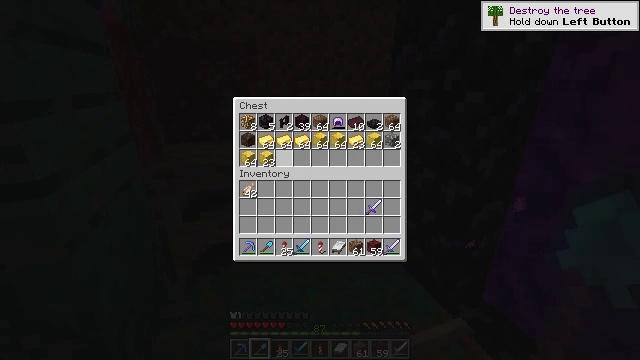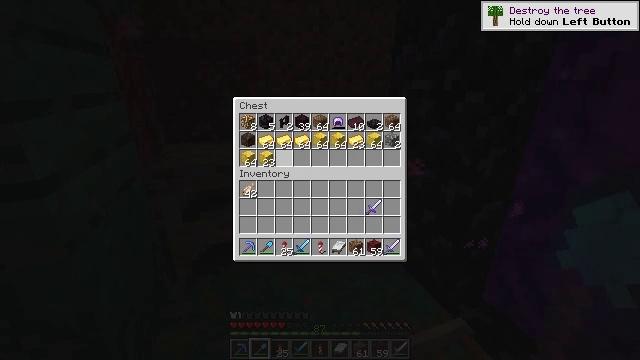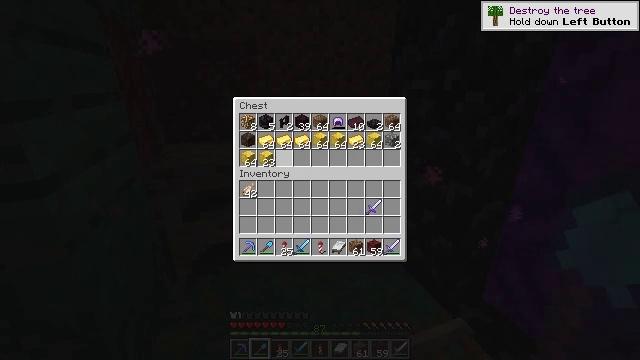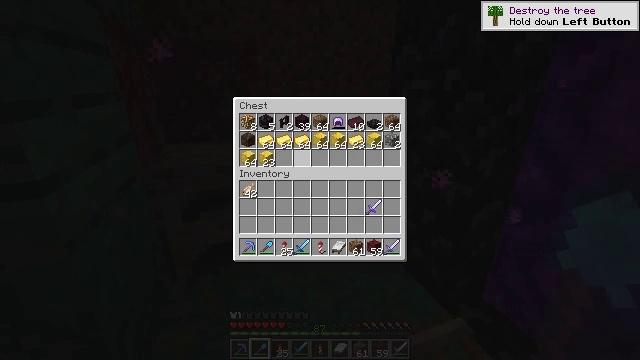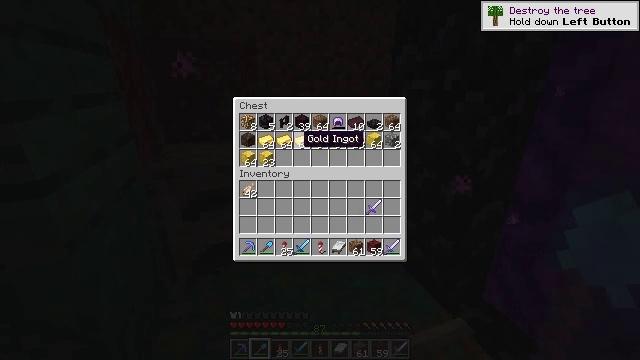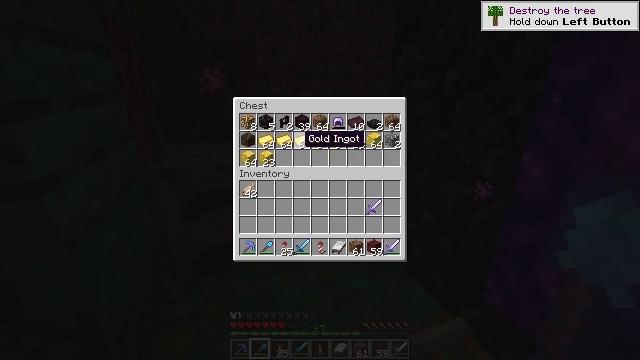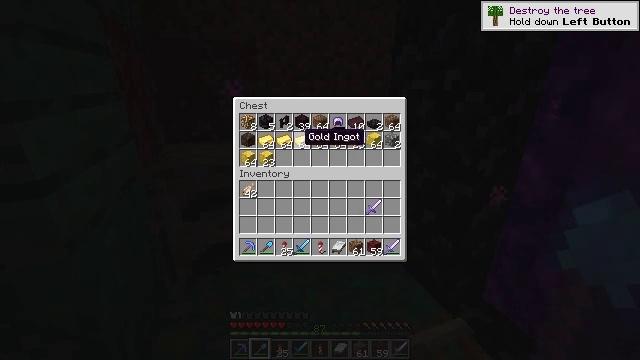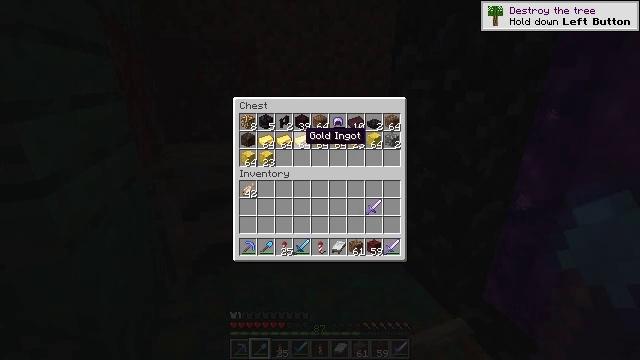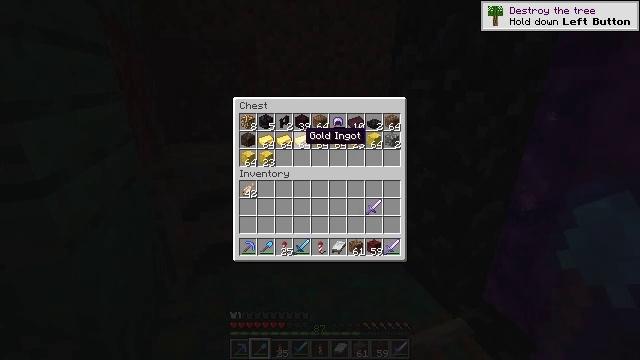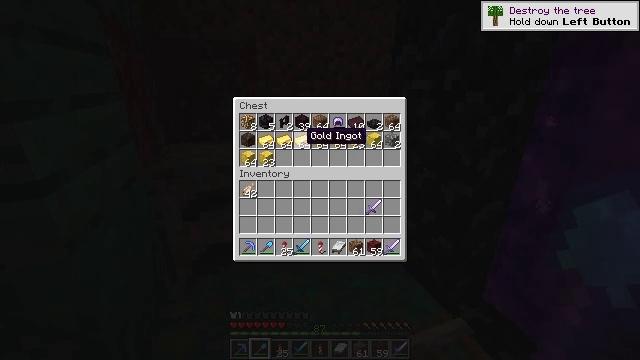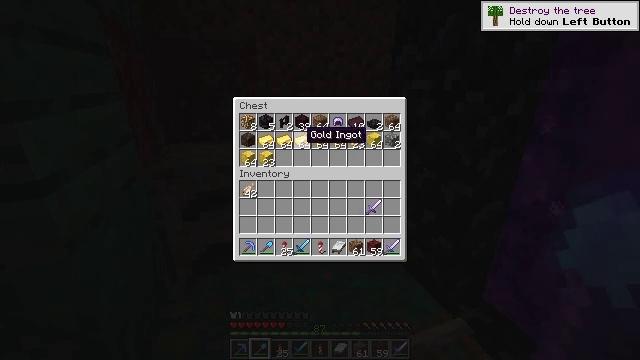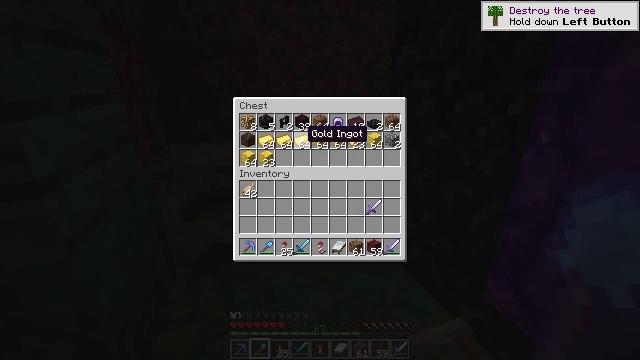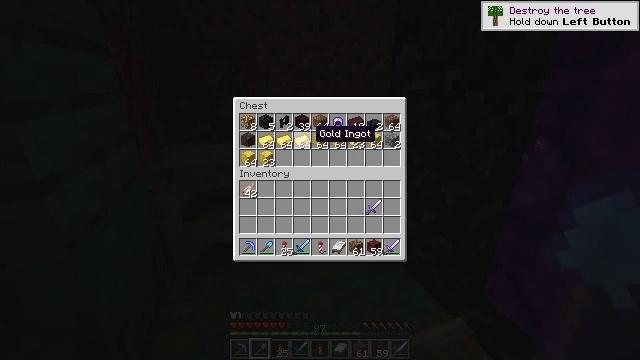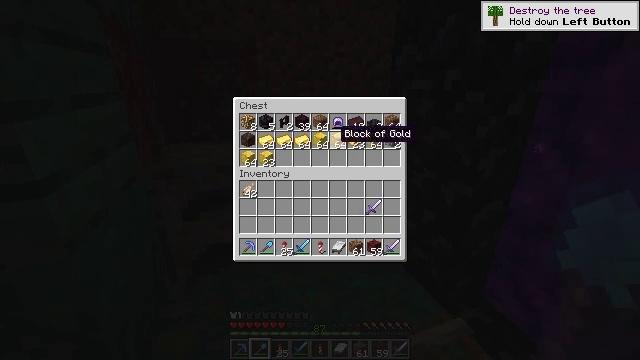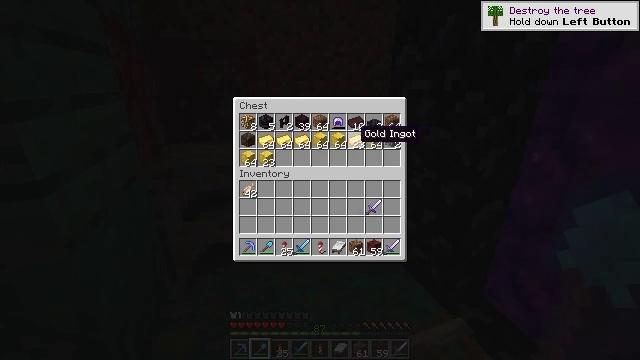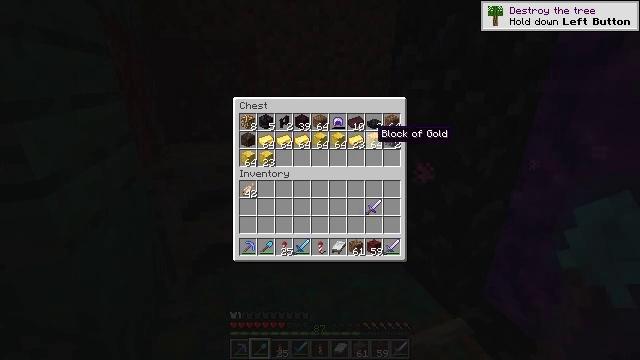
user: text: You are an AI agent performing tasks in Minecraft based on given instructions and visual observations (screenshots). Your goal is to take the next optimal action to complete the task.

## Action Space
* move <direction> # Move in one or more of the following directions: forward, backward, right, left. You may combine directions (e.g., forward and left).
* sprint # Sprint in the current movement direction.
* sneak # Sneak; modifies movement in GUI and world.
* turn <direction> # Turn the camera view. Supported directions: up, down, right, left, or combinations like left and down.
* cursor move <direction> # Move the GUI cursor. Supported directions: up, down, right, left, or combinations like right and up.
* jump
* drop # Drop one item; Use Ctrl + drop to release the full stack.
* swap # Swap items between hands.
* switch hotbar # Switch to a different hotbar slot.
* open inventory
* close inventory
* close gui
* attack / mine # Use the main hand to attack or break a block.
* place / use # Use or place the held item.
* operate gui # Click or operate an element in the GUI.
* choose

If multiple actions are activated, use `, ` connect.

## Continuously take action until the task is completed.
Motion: motion action
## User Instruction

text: Retrieve the beacon by mining.
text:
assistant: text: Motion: no_op
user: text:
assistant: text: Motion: no_op
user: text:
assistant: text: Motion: no_op
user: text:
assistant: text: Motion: no_op
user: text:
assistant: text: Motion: no_op
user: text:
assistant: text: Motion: no_op
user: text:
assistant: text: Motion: no_op
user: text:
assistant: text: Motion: no_op
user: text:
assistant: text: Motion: no_op
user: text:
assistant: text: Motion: no_op
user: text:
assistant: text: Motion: no_op
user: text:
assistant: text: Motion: cursor move right
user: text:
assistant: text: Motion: cursor move right
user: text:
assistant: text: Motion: cursor move right
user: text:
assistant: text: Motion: cursor move right
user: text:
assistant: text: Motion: no_op
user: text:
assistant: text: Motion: no_op
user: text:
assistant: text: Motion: no_op
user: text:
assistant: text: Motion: cursor move left
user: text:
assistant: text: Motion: cursor move left
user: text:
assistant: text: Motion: no_op
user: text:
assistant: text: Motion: no_op
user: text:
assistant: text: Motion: sneak
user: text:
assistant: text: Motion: sneak
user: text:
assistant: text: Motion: sneak
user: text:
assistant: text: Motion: sneak
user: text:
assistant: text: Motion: sneak
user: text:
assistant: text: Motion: sneak
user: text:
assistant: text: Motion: sneak
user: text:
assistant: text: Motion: sneak